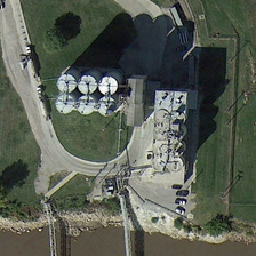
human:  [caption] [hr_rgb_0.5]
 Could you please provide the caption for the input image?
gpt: Some storage tanks are close to ripples.

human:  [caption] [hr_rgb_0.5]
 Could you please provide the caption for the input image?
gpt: The reservoir is located on the lawn and leads to the lawn.

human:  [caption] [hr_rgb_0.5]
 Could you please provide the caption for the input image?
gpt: The reservoir is located on the lawn and there is a path leading to the lawn.

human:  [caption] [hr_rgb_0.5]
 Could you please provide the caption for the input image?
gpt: Some tanks are close to ripples.

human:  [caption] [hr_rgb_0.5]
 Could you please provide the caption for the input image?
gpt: Some tanks are near the waves.